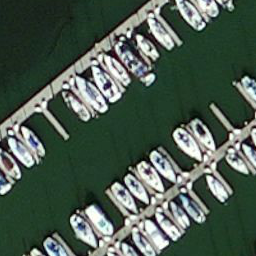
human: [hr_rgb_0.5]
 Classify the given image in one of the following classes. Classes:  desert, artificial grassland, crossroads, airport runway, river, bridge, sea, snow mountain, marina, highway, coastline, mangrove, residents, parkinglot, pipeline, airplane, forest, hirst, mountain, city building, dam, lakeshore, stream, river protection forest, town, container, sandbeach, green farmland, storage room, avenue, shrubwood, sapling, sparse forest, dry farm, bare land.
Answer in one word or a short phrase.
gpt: marina